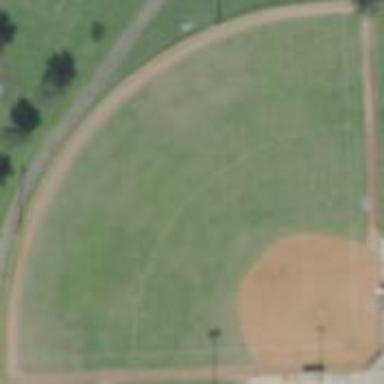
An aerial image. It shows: Baseball pitch with clay surface for the sport.